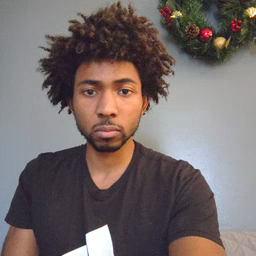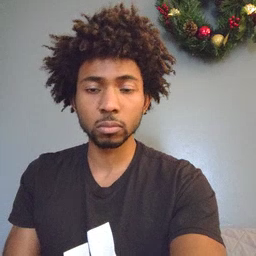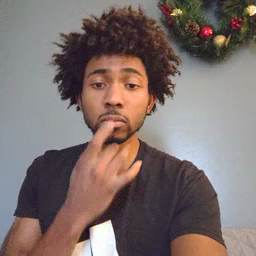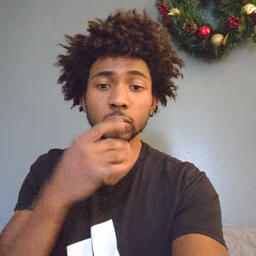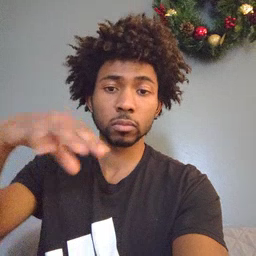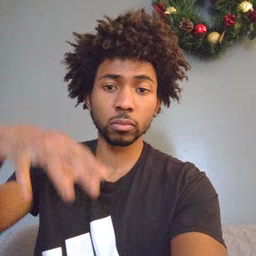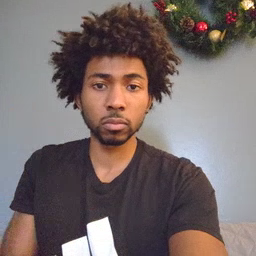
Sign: lamp